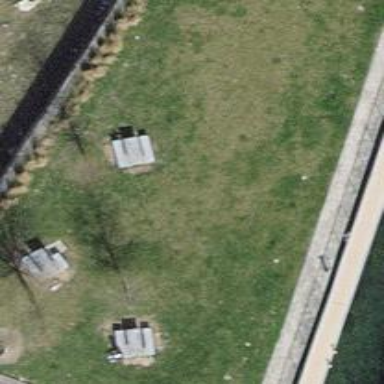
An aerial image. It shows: Picnic table located in leisure land area.